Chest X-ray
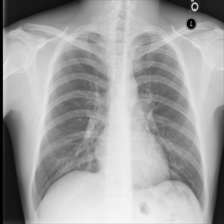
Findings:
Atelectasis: negative
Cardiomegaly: negative
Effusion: negative
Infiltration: negative
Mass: negative
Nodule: negative
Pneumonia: negative
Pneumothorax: negative
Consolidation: negative
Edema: negative
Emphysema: negative
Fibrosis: negative
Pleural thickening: negative
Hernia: negative